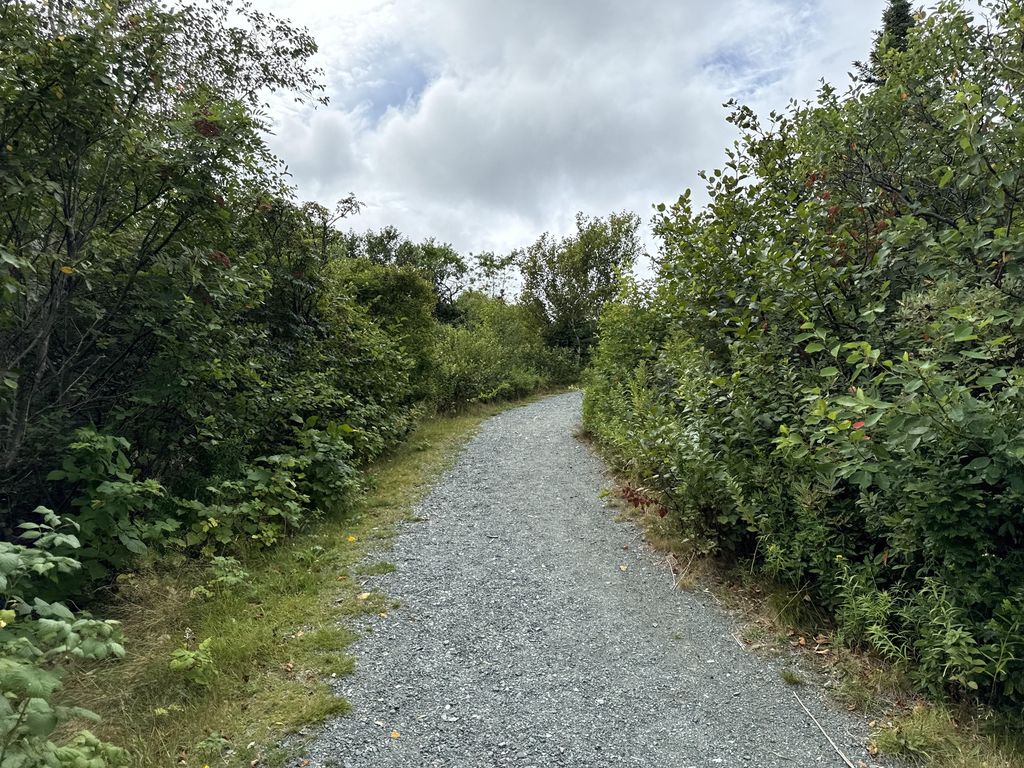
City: st_johns